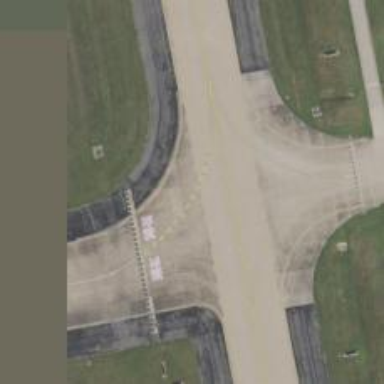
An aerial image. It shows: View of taxiway at the airport.